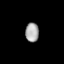
Tissue: lung
Cell type: Endothelial cells
Senescence score: 0.5875
Nuclear area (px): 252
Mean DAPI intensity: 167.512